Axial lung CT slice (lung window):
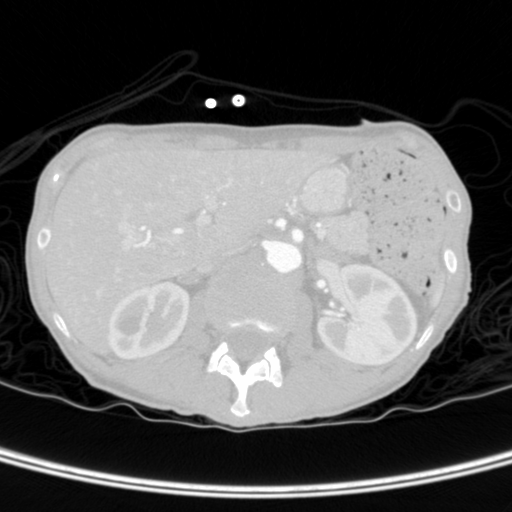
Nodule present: no